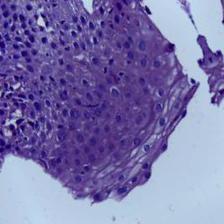
Diagnosis: Normal